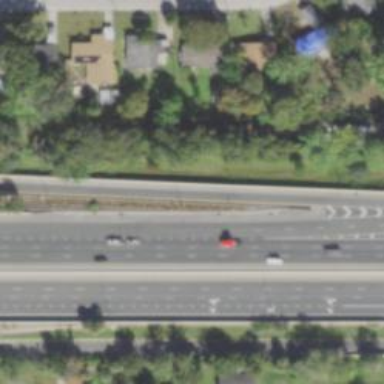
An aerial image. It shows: Half diamond junction on motorway link.